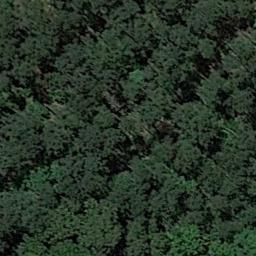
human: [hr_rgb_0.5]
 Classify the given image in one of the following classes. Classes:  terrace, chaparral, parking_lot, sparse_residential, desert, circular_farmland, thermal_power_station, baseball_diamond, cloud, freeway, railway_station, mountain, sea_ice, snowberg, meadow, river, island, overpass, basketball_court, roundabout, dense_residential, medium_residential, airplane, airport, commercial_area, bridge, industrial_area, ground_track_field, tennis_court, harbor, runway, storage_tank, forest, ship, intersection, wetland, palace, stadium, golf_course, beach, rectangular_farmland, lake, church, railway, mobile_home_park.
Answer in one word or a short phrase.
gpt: forest